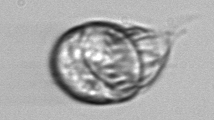
Label: Leegaardiella_ovalis